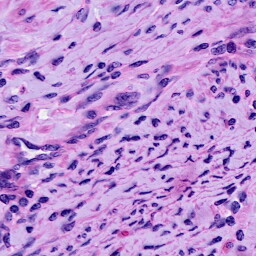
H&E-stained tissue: Cervix